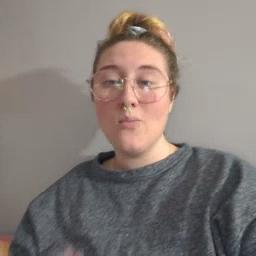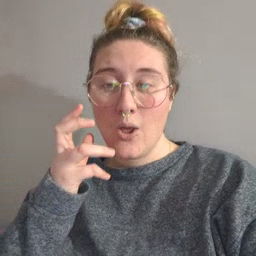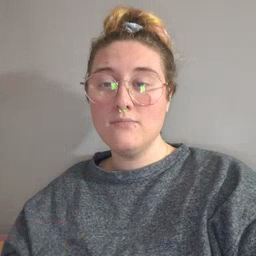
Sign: radio